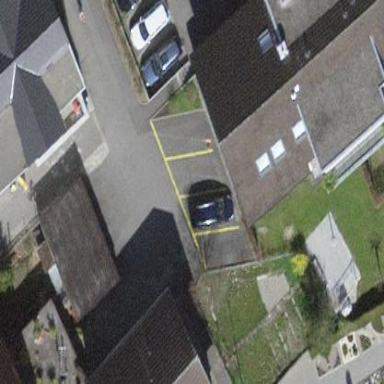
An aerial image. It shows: Parking area with surface.